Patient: sex M, age 75
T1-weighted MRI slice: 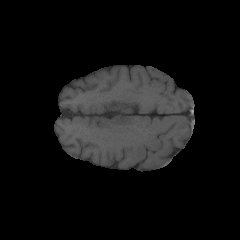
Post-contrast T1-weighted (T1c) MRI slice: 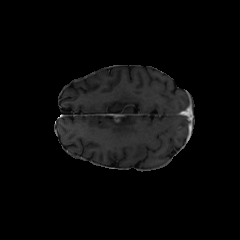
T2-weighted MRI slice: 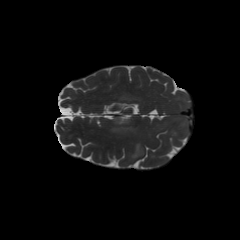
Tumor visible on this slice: yes
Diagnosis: Glioblastoma, IDH-wildtype
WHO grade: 4